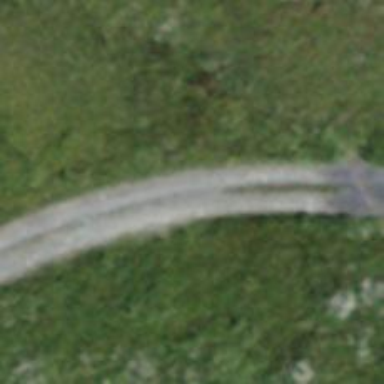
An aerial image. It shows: Grass track with grade 5 tracktype.